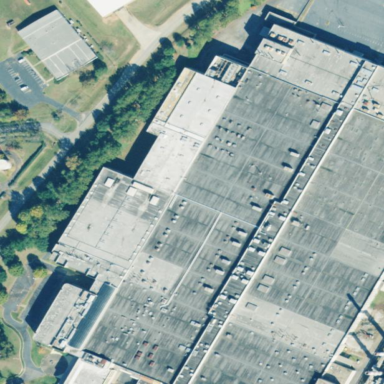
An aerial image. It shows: Industrial building.